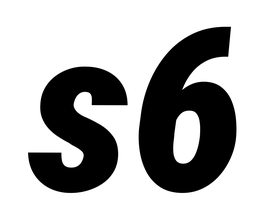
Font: Roboto-Italic_Condensed_Black_Italic